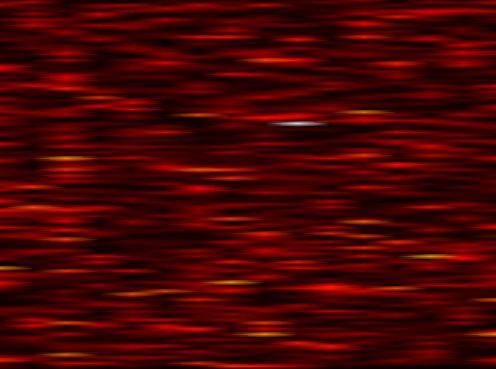
Label: UFMC